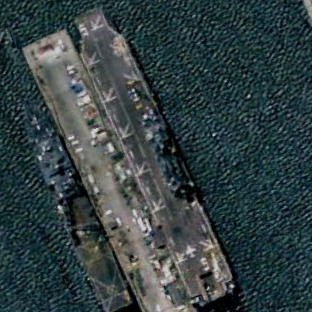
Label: assault